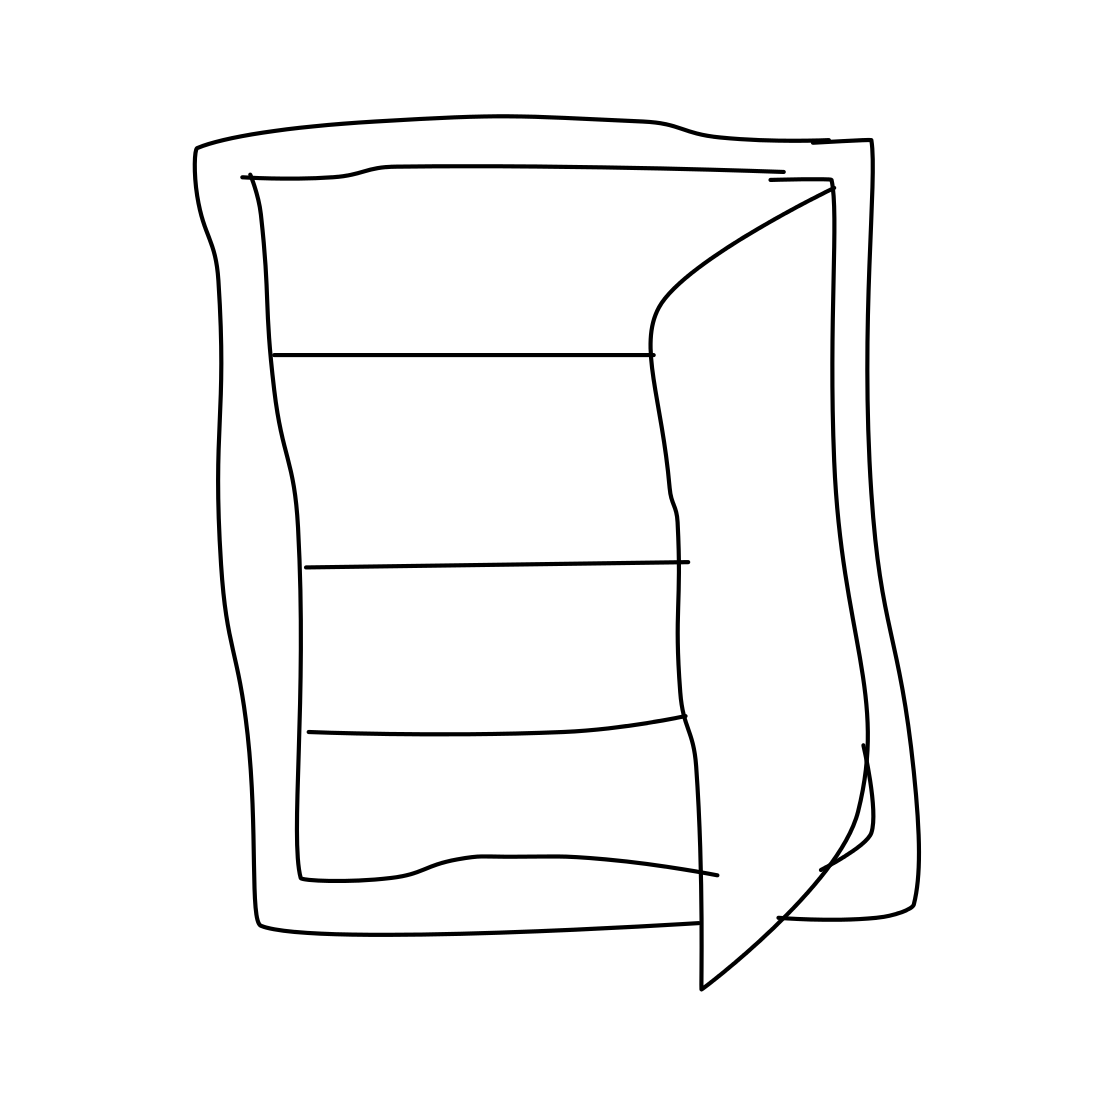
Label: cabinet